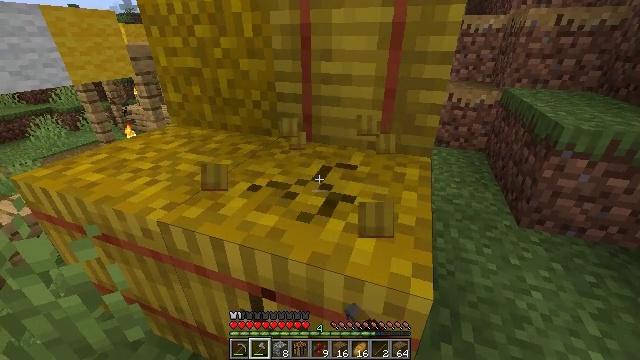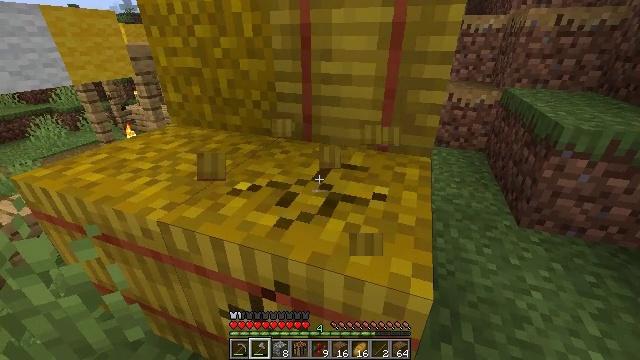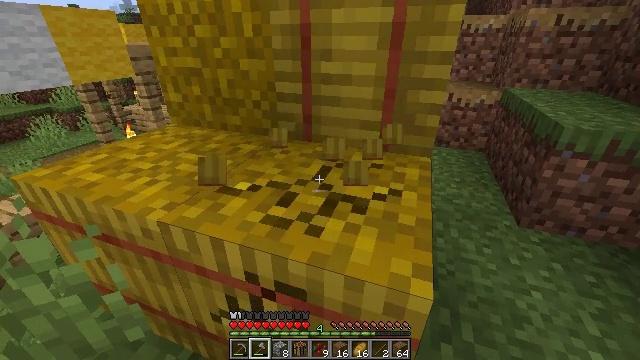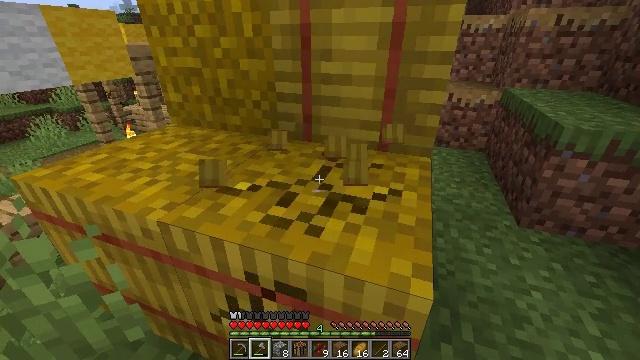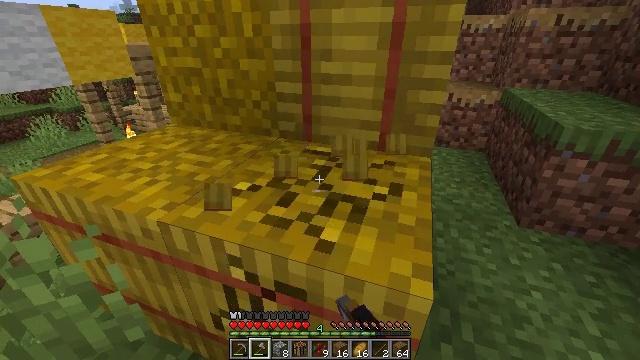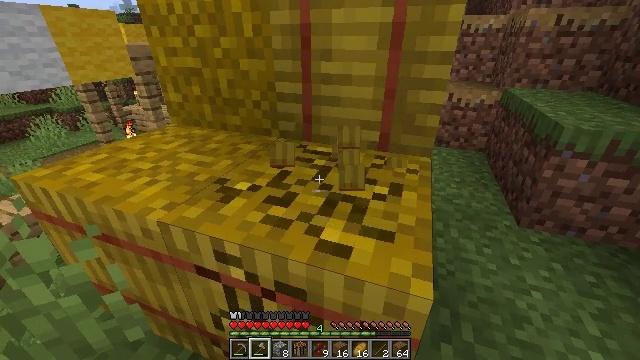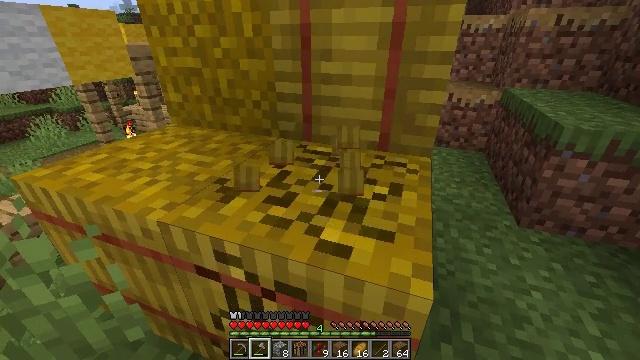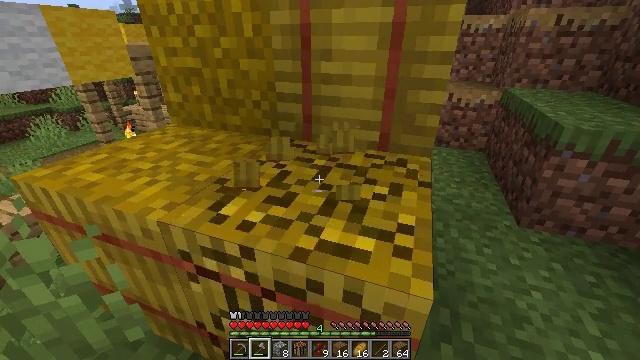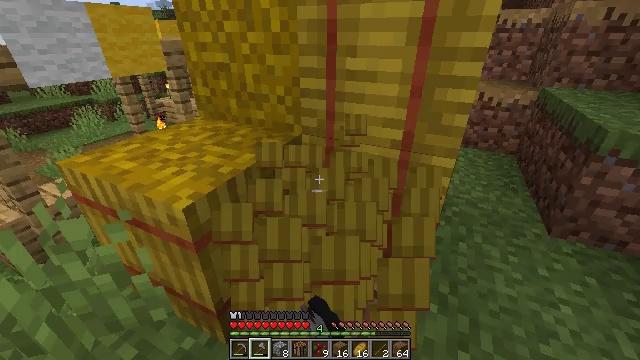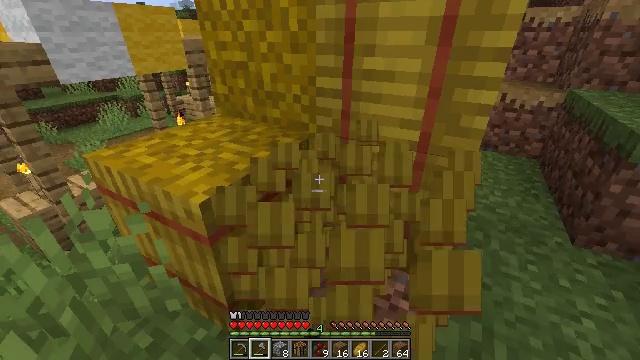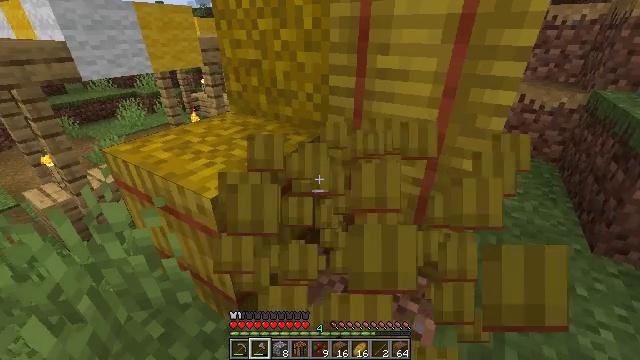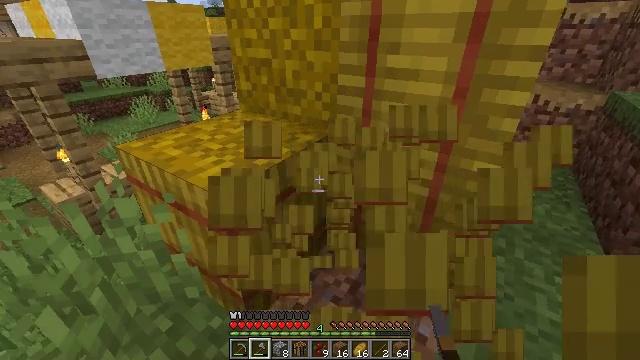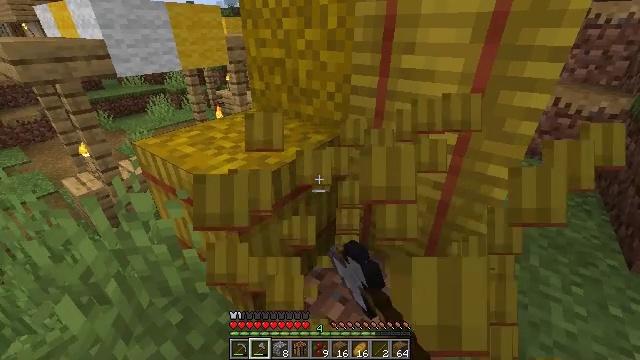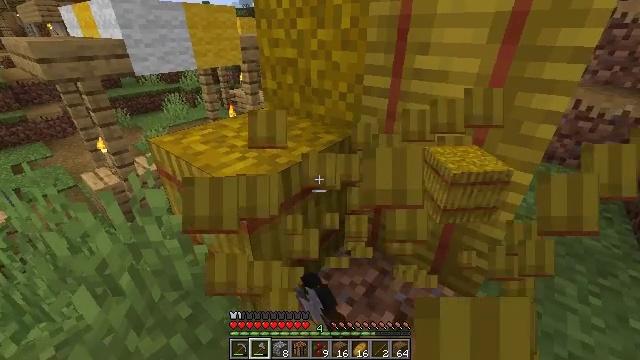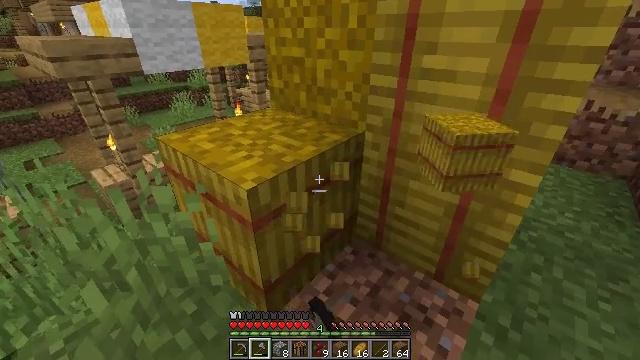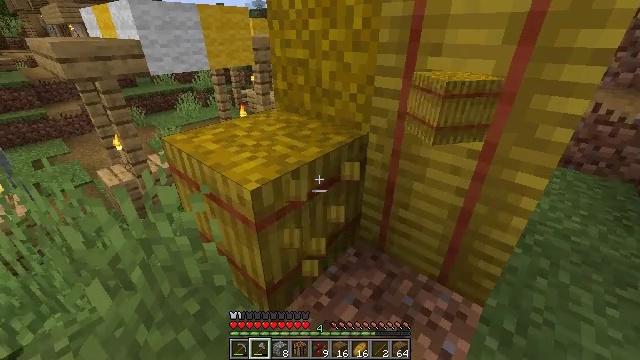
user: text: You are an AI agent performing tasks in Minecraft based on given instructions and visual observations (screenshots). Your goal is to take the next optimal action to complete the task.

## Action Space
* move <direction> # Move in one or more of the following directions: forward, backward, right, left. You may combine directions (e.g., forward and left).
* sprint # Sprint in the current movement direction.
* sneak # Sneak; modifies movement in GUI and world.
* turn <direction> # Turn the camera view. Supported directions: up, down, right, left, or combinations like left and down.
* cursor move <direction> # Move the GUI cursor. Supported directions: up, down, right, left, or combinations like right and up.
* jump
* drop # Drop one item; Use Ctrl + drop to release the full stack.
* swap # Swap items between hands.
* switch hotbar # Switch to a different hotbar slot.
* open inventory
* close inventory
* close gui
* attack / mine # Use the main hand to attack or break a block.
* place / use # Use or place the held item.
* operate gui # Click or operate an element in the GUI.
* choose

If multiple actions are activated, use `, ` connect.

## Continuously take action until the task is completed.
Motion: motion action
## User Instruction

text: Attack the hay block to get hay.
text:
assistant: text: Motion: attack / mine
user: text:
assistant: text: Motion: attack / mine
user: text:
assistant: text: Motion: attack / mine
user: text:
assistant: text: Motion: attack / mine
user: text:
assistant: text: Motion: attack / mine
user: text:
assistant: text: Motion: attack / mine
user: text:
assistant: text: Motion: attack / mine
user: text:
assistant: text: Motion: turn left, attack / mine
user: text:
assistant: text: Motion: turn left, attack / mine
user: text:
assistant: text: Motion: turn left, attack / mine
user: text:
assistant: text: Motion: turn left, attack / mine
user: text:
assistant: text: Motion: turn left, attack / mine
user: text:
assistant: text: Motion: turn left, attack / mine
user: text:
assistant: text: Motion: turn left, attack / mine
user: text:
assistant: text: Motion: attack / mine
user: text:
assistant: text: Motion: turn left, attack / mine
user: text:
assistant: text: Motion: attack / mine
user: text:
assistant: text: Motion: attack / mine
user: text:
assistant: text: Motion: attack / mine
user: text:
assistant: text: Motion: attack / mine
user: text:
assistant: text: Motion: attack / mine
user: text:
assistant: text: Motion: attack / mine
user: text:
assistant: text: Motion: attack / mine
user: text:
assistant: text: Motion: attack / mine
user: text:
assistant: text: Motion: attack / mine
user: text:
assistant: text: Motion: attack / mine
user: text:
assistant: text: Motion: attack / mine
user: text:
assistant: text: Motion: attack / mine
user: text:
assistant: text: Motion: attack / mine
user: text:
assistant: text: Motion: attack / mine